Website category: university
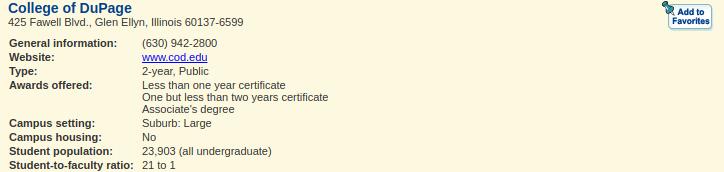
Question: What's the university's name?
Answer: College of DuPage

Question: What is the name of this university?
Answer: College of DuPage

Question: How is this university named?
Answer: College of DuPage

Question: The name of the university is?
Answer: College of DuPage

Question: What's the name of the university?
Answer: College of DuPage

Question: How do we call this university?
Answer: College of DuPage

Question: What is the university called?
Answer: College of DuPage

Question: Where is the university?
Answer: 425 Fawell Blvd., Glen Ellyn, Illinois 60137-6599

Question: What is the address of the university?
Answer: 425 Fawell Blvd., Glen Ellyn, Illinois 60137-6599

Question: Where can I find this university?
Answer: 425 Fawell Blvd., Glen Ellyn, Illinois 60137-6599

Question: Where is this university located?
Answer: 425 Fawell Blvd., Glen Ellyn, Illinois 60137-6599

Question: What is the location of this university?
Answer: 425 Fawell Blvd., Glen Ellyn, Illinois 60137-6599

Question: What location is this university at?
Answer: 425 Fawell Blvd., Glen Ellyn, Illinois 60137-6599

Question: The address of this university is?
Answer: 425 Fawell Blvd., Glen Ellyn, Illinois 60137-6599

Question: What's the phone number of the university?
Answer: (630) 942-2800

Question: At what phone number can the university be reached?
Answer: (630) 942-2800

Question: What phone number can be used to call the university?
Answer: (630) 942-2800

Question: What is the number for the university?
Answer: (630) 942-2800

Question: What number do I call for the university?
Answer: (630) 942-2800

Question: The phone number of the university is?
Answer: (630) 942-2800

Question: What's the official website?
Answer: www.cod.edu

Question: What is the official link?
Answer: www.cod.edu

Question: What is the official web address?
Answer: www.cod.edu

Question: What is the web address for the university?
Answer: www.cod.edu

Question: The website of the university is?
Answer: www.cod.edu

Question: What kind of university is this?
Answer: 2-year, Public

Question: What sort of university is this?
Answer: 2-year, Public

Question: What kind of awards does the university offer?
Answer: Less than one year certificate One but less than two years certificate Associate's degree

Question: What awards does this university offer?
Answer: Less than one year certificate One but less than two years certificate Associate's degree

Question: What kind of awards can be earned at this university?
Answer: Less than one year certificate One but less than two years certificate Associate's degree

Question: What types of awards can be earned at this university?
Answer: Less than one year certificate One but less than two years certificate Associate's degree

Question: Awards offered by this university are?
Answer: Less than one year certificate One but less than two years certificate Associate's degree

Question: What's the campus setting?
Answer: Suburb: Large

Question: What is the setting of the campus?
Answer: Suburb: Large

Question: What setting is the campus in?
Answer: Suburb: Large

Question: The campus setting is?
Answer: Suburb: Large

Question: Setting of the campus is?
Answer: Suburb: Large

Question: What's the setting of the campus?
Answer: Suburb: Large

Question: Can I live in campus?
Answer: No

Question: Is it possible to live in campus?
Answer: No

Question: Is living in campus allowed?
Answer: No

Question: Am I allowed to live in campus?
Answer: No

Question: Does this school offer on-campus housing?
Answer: No

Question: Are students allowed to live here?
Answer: No

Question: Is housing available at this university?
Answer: No

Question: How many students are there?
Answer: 23,903 (all undergraduate)

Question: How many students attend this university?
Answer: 23,903 (all undergraduate)

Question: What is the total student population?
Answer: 23,903 (all undergraduate)

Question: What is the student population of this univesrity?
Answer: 23,903 (all undergraduate)

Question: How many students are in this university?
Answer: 23,903 (all undergraduate)

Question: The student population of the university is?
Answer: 23,903 (all undergraduate)

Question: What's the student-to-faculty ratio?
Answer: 21 to 1

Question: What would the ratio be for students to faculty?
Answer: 21 to 1

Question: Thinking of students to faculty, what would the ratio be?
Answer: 21 to 1

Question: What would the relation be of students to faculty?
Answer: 21 to 1

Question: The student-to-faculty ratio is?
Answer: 21 to 1

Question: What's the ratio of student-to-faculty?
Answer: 21 to 1

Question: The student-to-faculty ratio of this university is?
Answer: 21 to 1